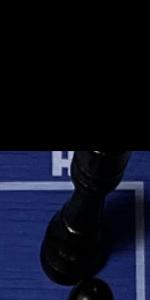
Label: Rook_Black